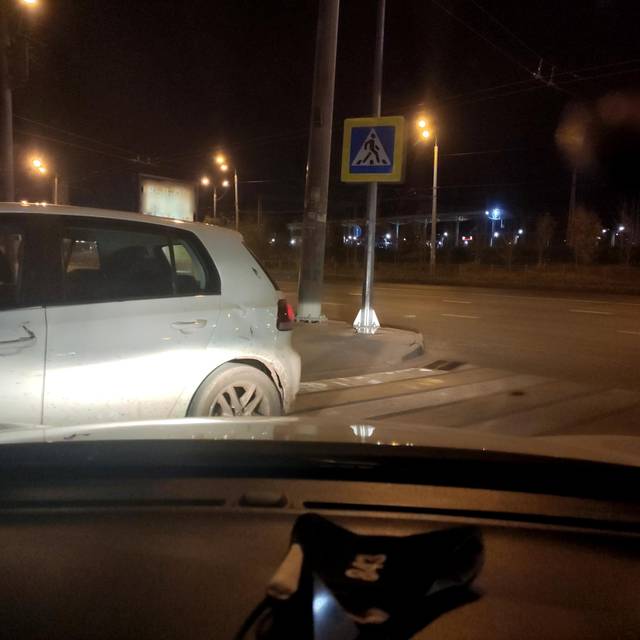
Region: Russia
Coordinates: 55.792, 49.098